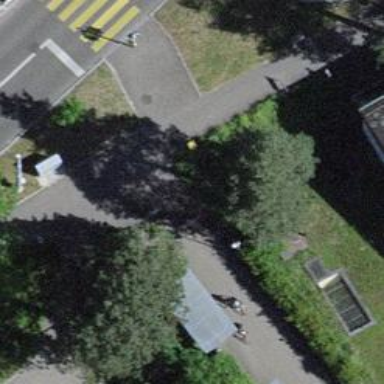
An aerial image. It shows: Post box.